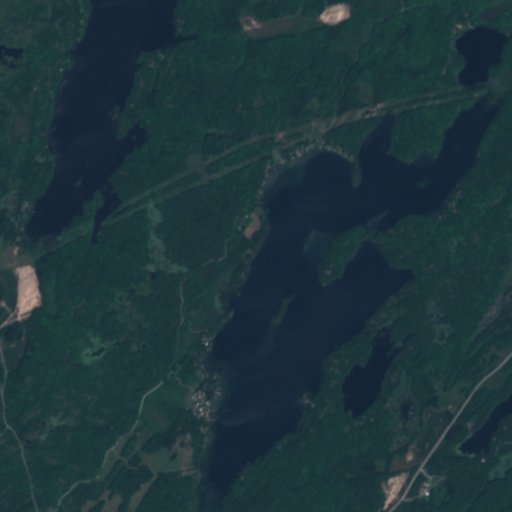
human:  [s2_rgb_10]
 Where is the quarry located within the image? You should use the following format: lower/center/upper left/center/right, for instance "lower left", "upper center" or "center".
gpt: The quarry is located in the lower right of the image.
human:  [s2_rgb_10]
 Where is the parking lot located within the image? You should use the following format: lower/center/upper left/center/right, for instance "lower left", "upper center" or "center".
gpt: There is no parking lot in the image.